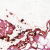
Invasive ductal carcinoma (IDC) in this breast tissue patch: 0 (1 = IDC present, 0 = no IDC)